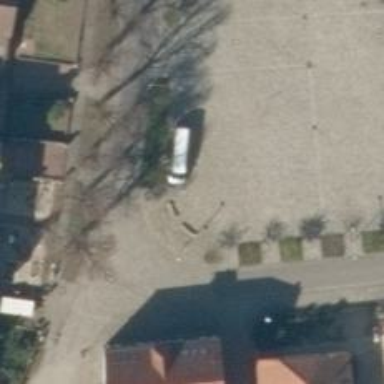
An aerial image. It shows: Parking area with cobblestone surface.